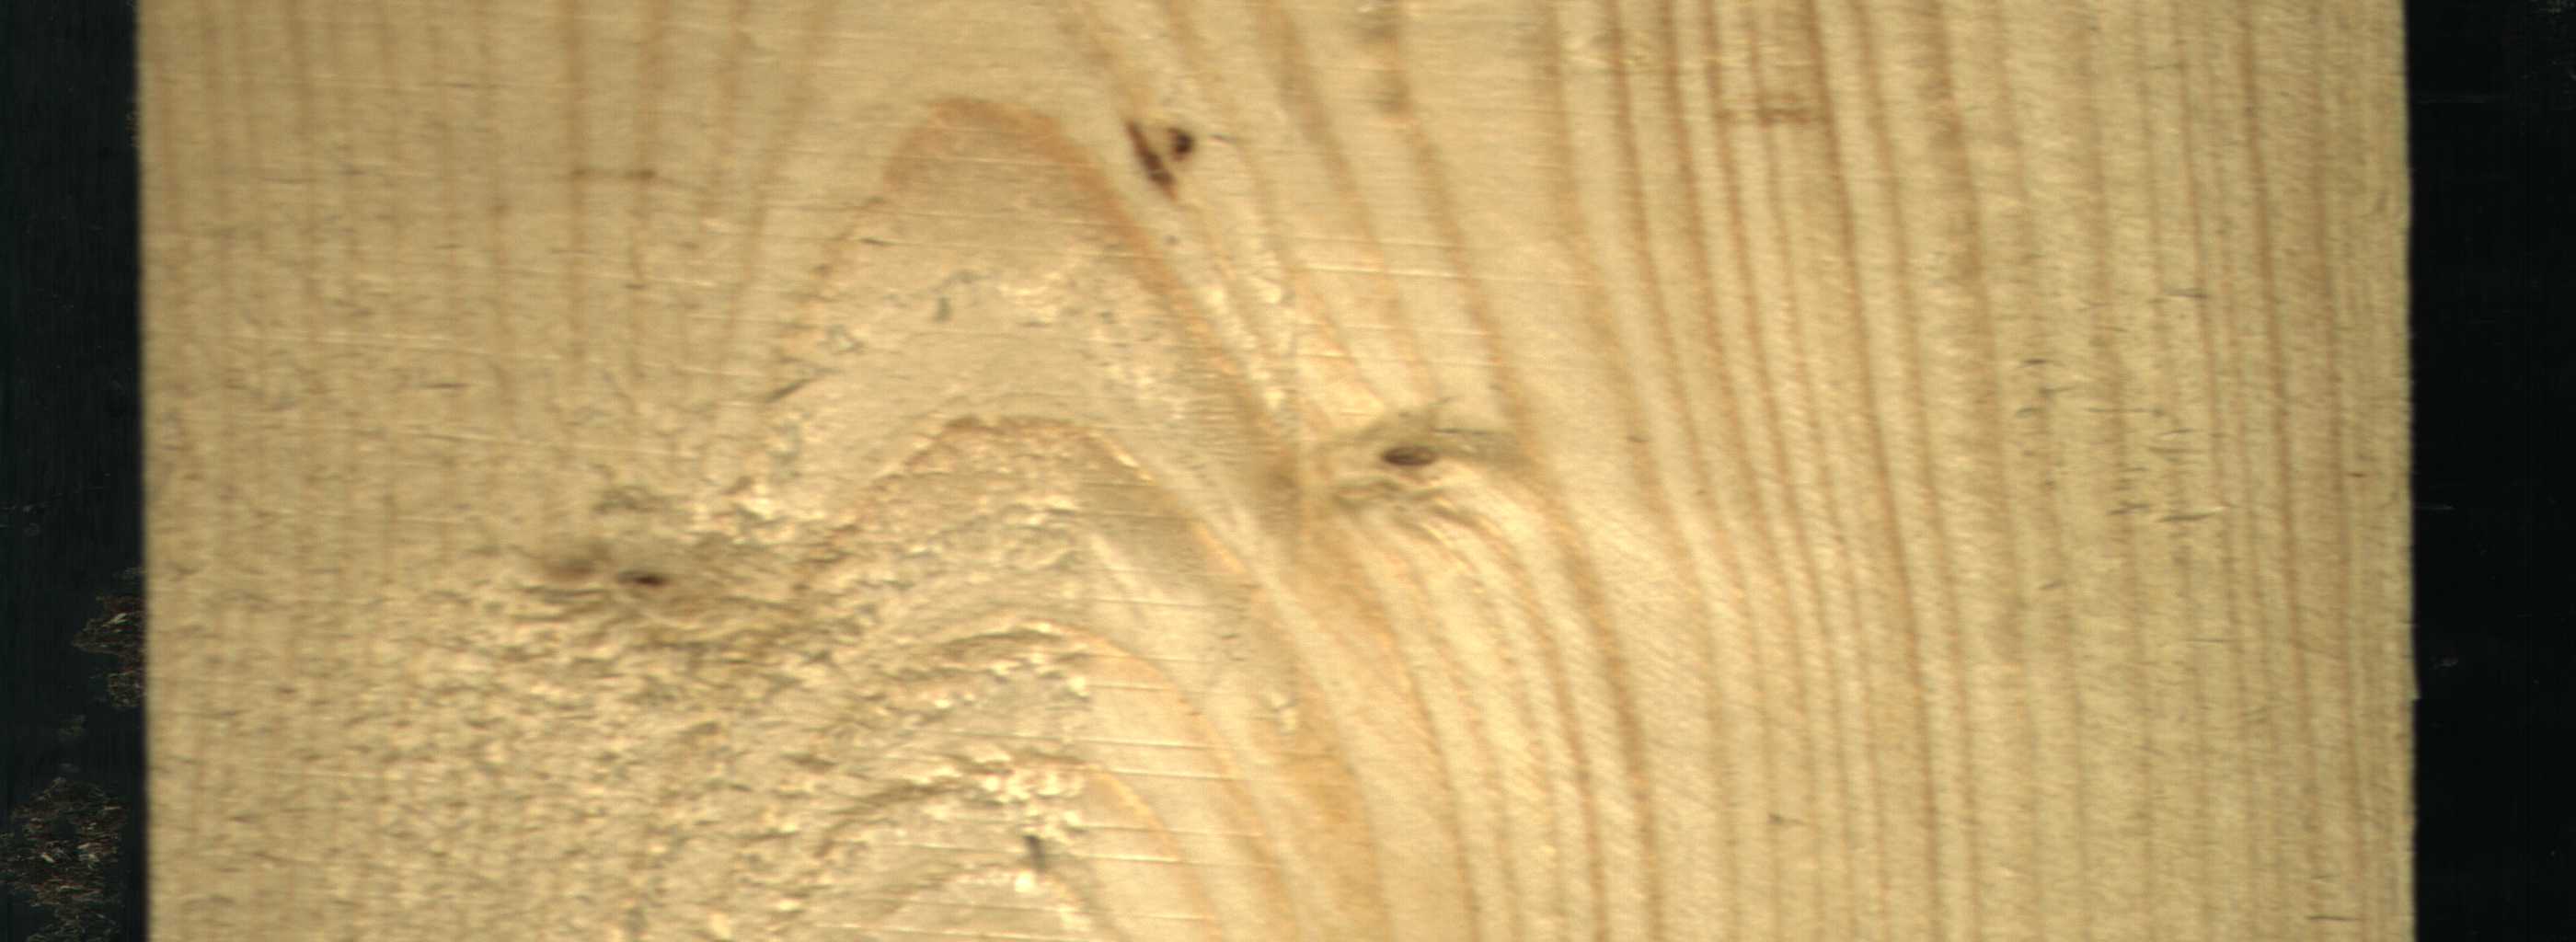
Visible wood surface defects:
resin
Live_Knot
Live_Knot